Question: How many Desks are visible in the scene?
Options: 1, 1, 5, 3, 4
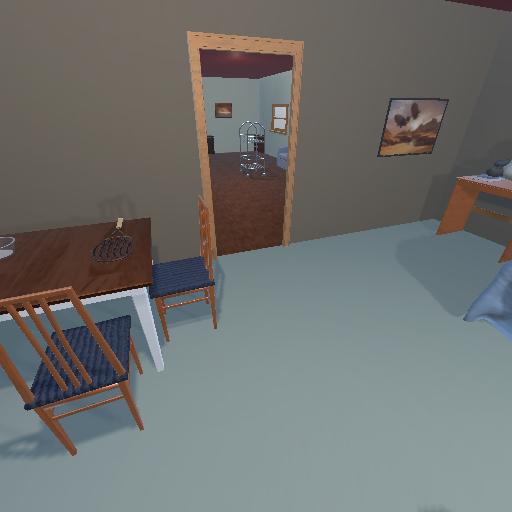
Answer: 1